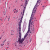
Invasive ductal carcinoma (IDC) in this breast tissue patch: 0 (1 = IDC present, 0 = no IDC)